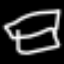
Label: square